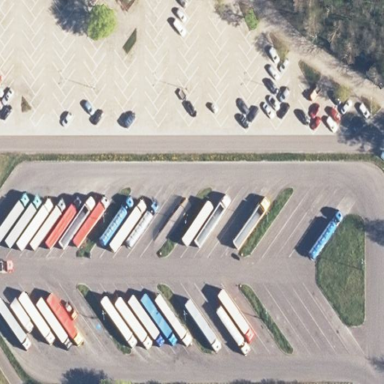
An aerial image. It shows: Parking area with surface.